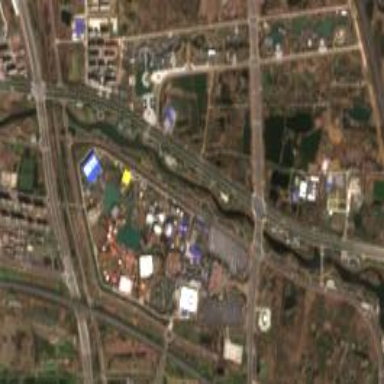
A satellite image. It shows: Theme park.